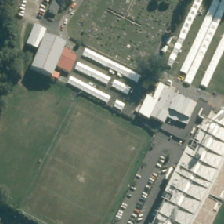
Land cover: urban_parkland